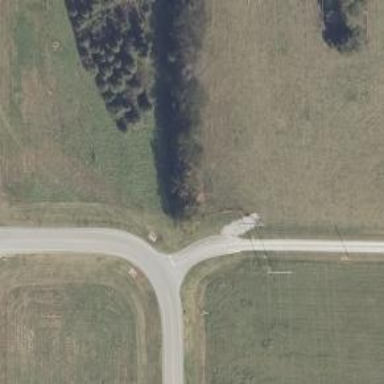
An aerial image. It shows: Asphalt driveway used as service road.